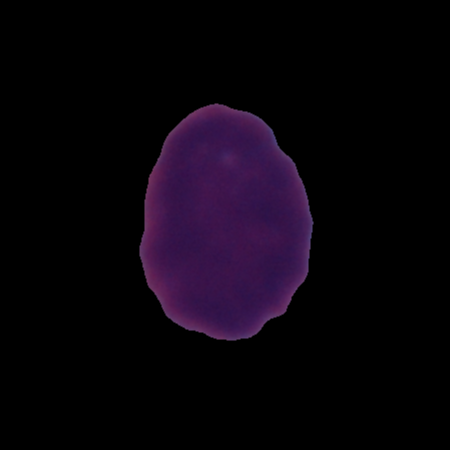
Label: cancer